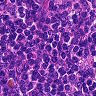
Metastatic tissue present: no